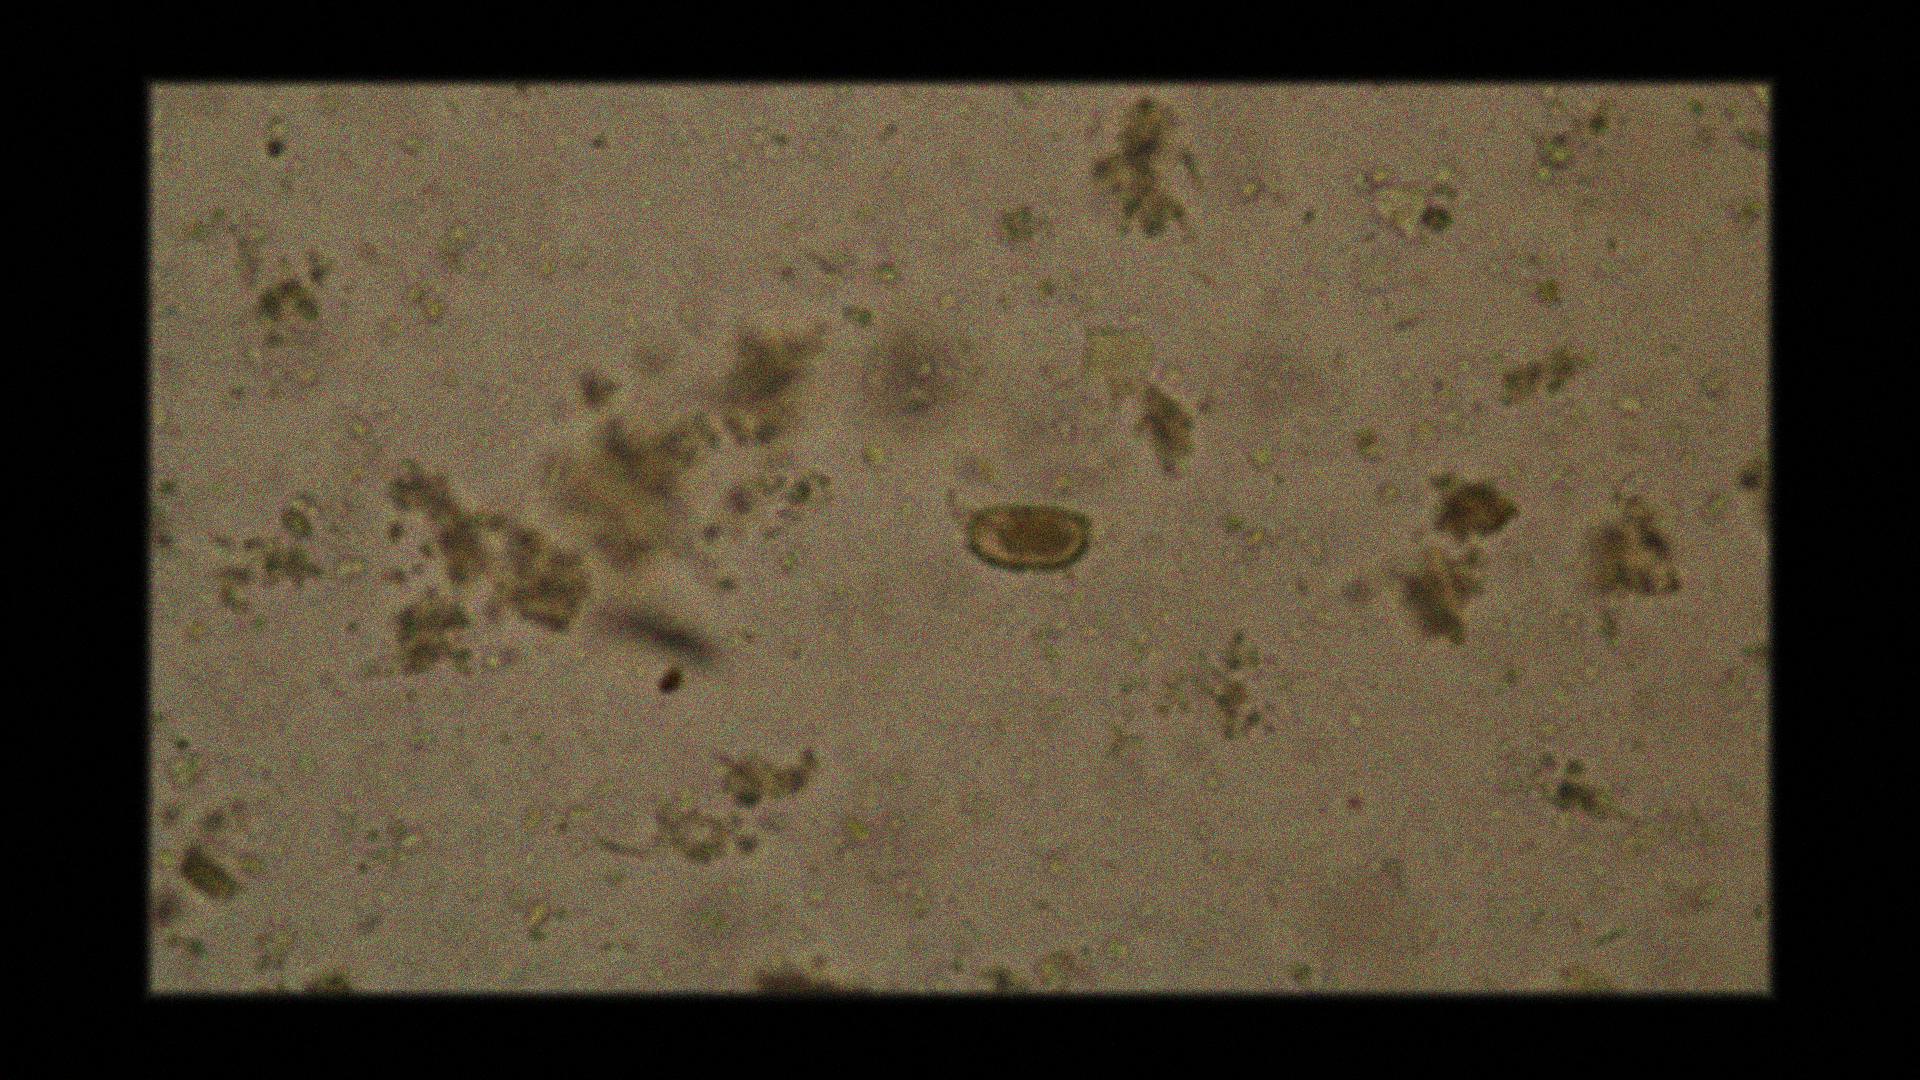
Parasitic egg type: Capillaria philippinensis